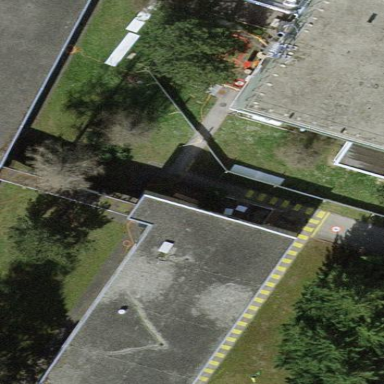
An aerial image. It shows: Industrial building.